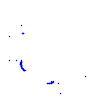
Particle: proton